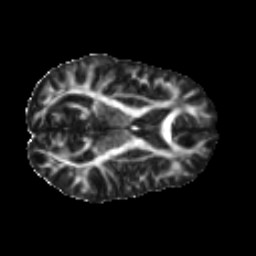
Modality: FA
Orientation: axial
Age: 42
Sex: female
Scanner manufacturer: ge
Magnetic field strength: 3 T
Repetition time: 7.8 s
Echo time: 0.0606 s